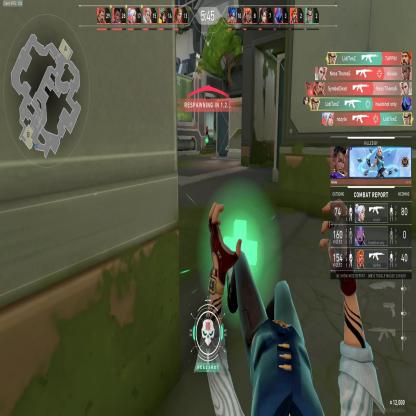
Label: enemy